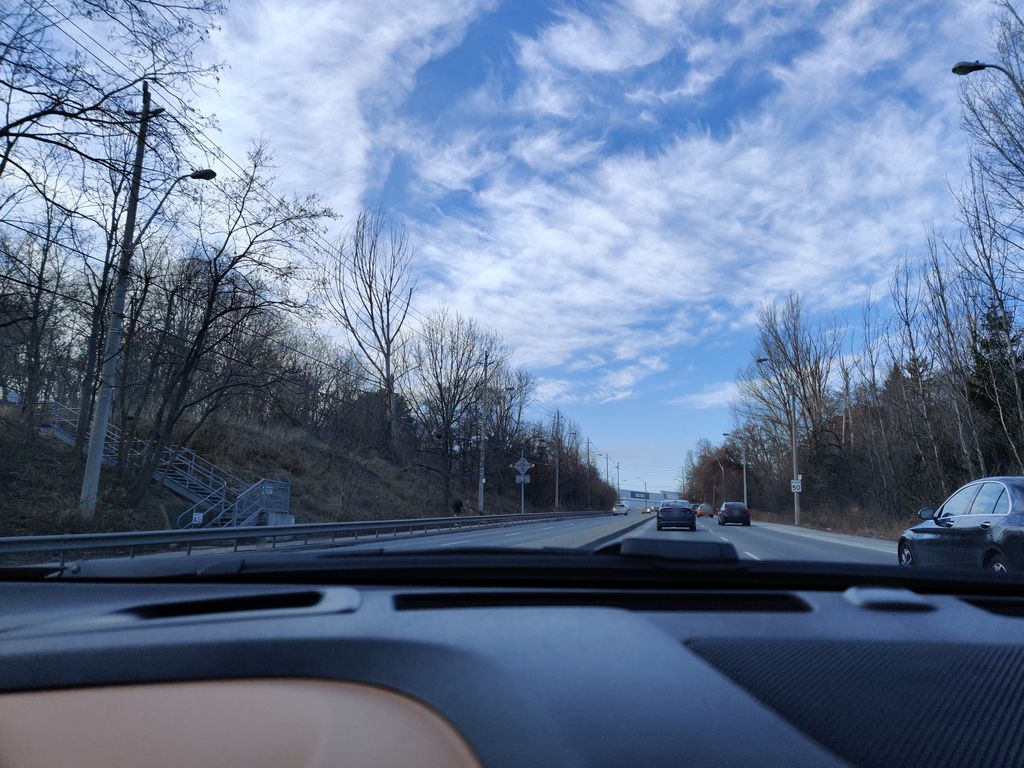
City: toronto